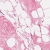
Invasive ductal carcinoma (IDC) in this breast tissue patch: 0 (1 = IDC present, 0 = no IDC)